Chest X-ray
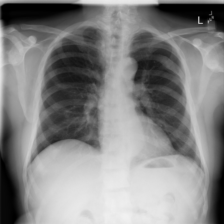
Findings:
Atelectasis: negative
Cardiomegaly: negative
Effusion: positive
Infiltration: negative
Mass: negative
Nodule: negative
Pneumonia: negative
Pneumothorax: negative
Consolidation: negative
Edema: negative
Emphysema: negative
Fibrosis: negative
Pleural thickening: negative
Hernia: negative